Interaction volume radius: 10 \u00c5
Interaction volume height: 20 \u00c5
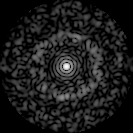
Disorder parameter: 0.8357